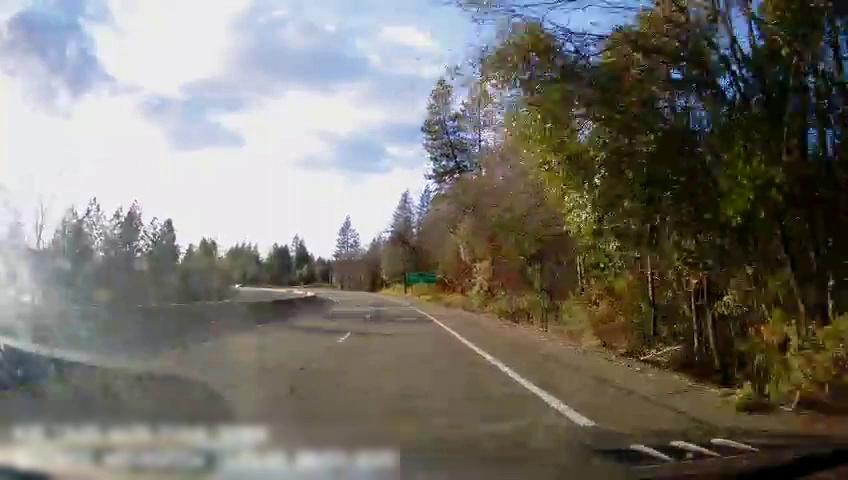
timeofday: Day
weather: Sunny
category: Drivable Space
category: Drivable Space
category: Lanes | Current Lane
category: Lanes | Alternate Lane
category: Traffic | Signs